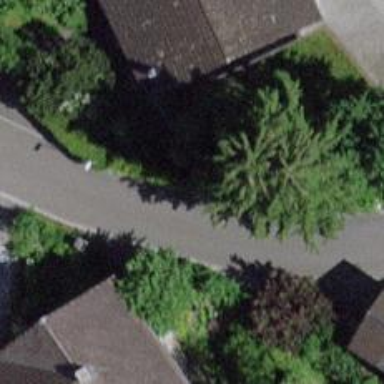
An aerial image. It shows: Residential road with asphalt surface.